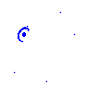
Particle: proton